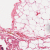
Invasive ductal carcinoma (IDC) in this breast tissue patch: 0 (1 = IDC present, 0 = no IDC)